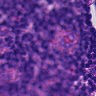
Metastatic tissue present: no